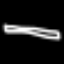
Label: pencil